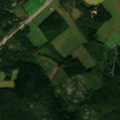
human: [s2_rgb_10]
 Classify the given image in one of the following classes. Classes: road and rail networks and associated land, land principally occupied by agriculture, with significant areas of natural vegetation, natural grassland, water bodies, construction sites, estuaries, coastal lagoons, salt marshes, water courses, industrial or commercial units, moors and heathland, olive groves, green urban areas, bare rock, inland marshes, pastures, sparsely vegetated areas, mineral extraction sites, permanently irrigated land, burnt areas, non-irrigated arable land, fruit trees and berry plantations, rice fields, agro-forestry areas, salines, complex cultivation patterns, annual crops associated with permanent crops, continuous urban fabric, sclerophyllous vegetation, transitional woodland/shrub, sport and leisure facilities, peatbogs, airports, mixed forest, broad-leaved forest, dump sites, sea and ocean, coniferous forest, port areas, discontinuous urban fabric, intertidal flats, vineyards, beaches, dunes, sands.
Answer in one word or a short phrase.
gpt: non-irrigated arable land, land principally occupied by agriculture, with significant areas of natural vegetation, coniferous forest, mixed forest